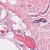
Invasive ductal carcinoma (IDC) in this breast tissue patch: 0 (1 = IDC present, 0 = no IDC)